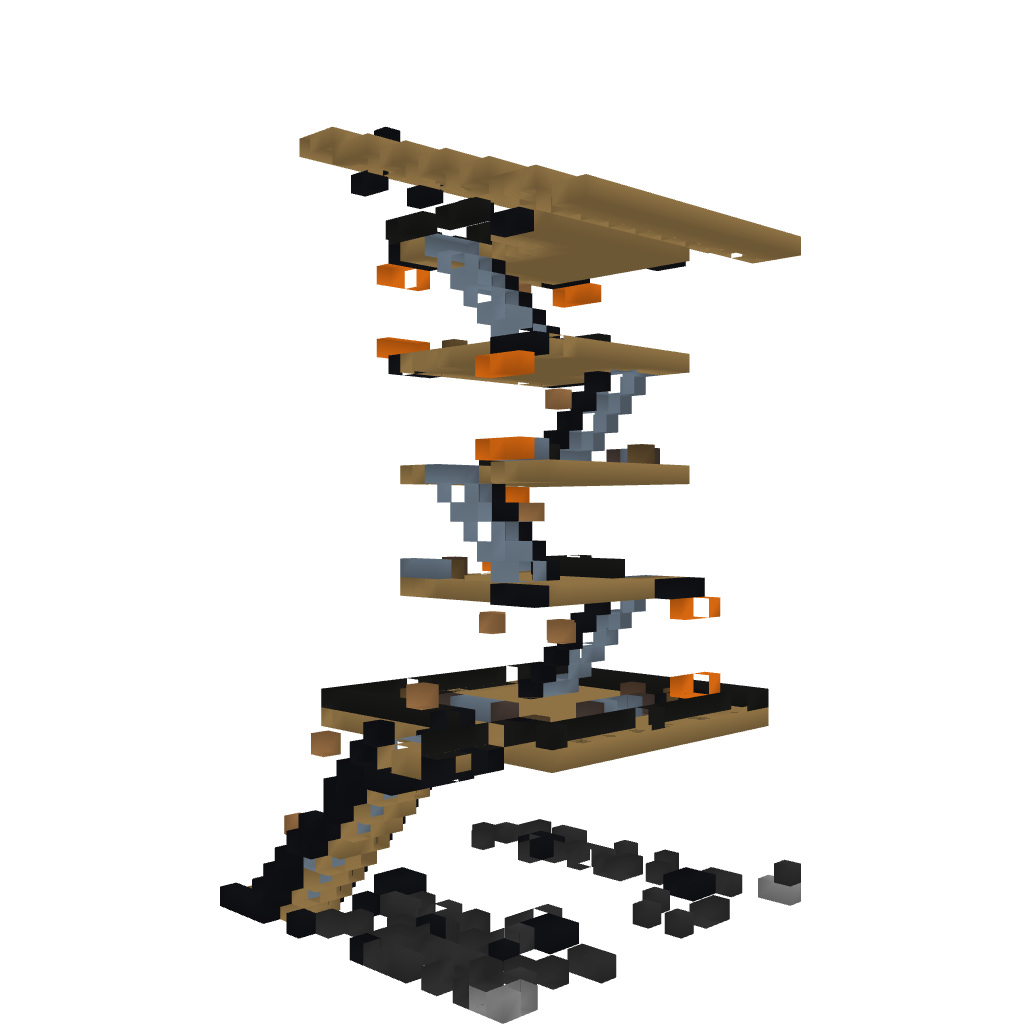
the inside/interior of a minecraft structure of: High Stand Modern House